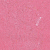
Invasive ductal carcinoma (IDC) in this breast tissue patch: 0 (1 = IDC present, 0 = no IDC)